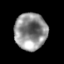
Tissue: skin
Cell type: Epithelial cells
Senescence score: 0.2448
Nuclear area (px): 1163
Mean DAPI intensity: 143.635